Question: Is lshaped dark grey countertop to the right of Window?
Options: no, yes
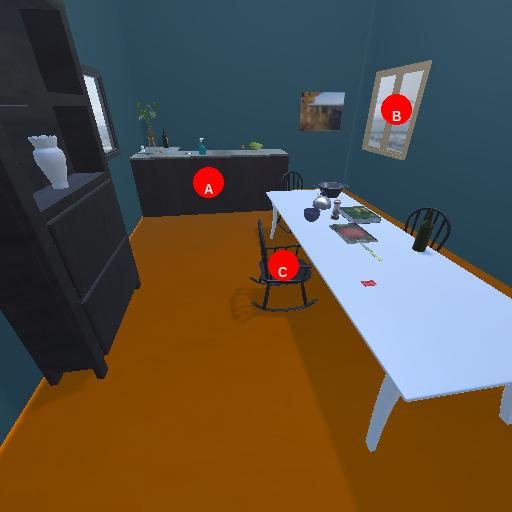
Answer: no